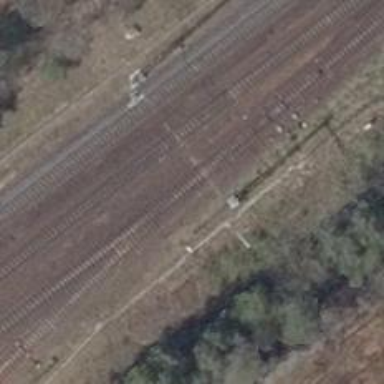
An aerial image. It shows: Railway signal.